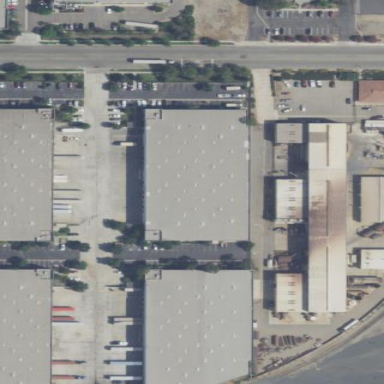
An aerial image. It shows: Industrial building.